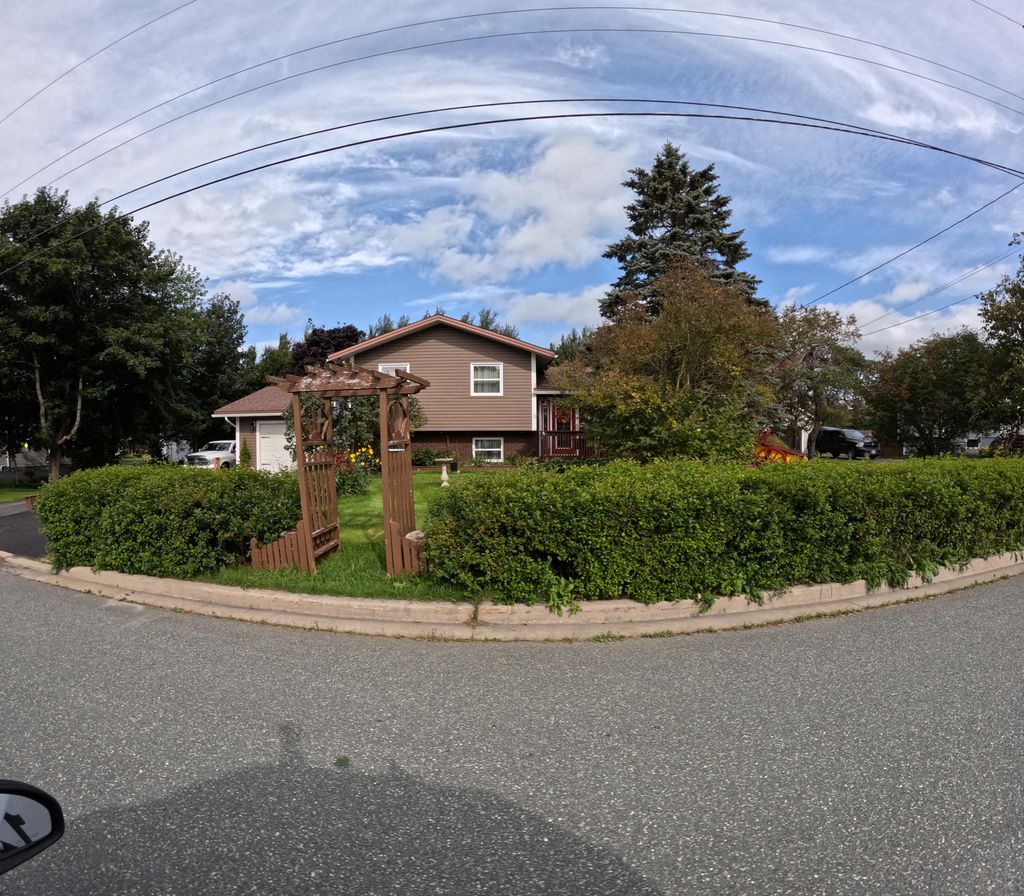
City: st_johns